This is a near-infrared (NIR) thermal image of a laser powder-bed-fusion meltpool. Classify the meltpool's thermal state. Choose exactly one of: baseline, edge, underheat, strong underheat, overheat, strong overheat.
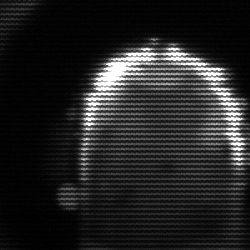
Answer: baseline